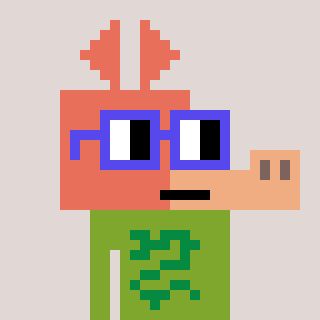
a pixel art character with square blue glasses, a aardvark-shaped head and a slimegreen-colored body on a warm background